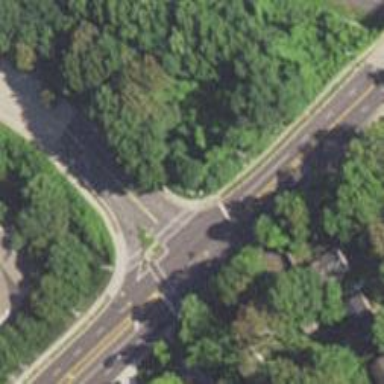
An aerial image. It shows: Unmarked crossing on the road.